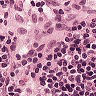
Metastatic tissue present: no